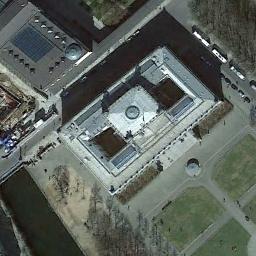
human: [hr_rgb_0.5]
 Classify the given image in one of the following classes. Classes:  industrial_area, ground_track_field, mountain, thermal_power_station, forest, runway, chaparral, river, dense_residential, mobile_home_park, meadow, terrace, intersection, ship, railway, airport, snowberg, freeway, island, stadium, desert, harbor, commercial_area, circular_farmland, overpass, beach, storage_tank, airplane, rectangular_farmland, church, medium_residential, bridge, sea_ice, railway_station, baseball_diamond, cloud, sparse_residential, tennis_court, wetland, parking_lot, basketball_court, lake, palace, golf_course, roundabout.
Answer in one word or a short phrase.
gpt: church